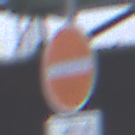
Verkehrszeichen: VerbotDerEinfahrt
Zusatzzeichen unten: MehrspurigeFahrzeugeFrei11
Umgebung: Outdoor, Suburban
Tageszeit: MorningAfternoon
Wetter: Overcast
Licht: Natural
Jahreszeit: NotSpecified
Kontrast: LowContrast